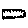
Label: line